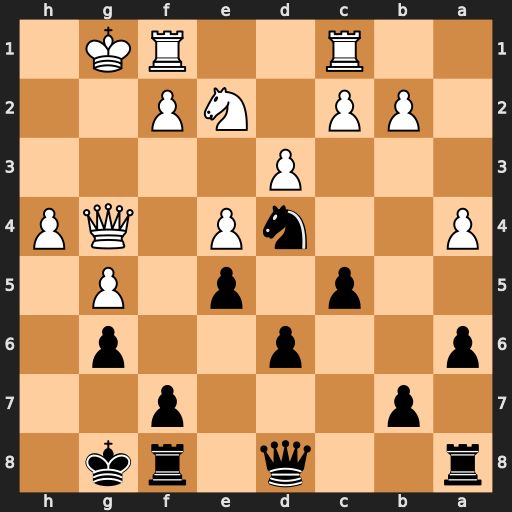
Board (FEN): r2q1rk1/1p3p2/p2p2p1/2p1p1P1/P2nP1QP/3P4/1PP1NP2/2R2RK1
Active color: b
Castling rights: -
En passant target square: -
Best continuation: Qc8 Qxc8 Nxe2+